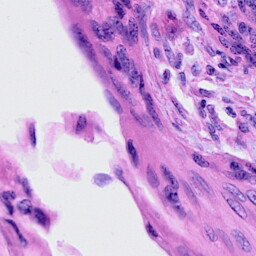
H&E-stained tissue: Cervix